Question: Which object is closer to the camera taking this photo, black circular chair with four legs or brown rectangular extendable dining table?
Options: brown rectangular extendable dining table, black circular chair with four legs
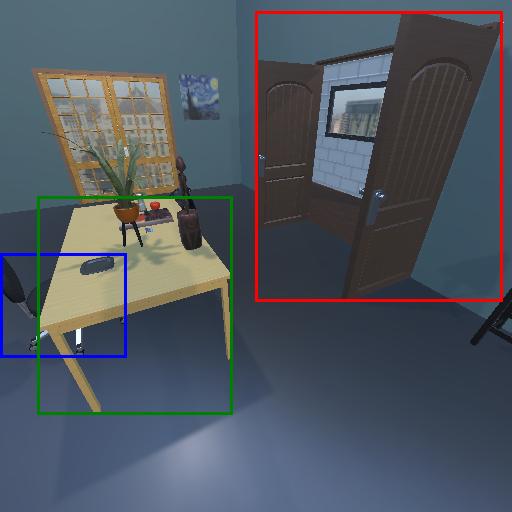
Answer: brown rectangular extendable dining table